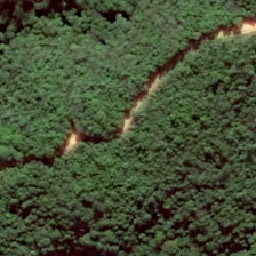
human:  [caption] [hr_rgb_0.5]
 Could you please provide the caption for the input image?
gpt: The Yellow path goes through the thick forest.

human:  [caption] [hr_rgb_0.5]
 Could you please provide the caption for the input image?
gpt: The yellow road is across the jungle.

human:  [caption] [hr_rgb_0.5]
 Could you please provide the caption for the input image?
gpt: a curved dirt road passes through this lush forest .

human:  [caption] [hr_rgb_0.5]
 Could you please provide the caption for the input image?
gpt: The road is twisted and twisted.

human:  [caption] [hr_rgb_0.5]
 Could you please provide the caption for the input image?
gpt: A road twists and turns through the forest.